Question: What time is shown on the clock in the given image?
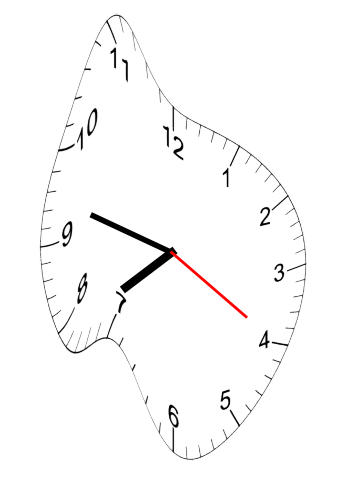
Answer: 07:47:20